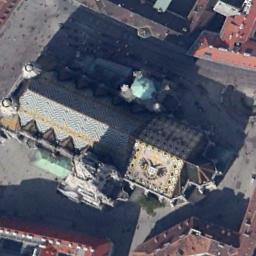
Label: church